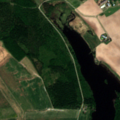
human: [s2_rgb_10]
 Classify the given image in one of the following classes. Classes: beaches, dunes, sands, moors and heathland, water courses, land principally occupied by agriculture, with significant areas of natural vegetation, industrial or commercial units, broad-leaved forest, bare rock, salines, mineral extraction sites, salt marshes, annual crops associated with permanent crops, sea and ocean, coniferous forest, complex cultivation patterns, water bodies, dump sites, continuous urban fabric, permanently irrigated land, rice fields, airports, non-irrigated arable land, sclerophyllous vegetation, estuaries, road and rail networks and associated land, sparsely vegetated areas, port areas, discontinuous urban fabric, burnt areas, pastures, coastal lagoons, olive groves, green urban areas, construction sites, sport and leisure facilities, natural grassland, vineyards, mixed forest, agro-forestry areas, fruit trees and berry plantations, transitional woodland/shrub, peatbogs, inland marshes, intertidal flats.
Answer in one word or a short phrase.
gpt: non-irrigated arable land, land principally occupied by agriculture, with significant areas of natural vegetation, broad-leaved forest, mixed forest, water bodies